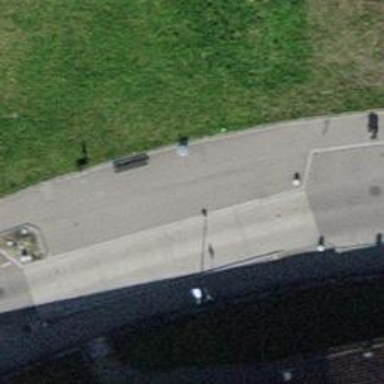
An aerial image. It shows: Bench for seating.